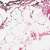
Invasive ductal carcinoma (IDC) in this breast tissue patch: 0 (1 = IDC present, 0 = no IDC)